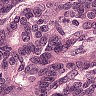
Metastatic tissue present: yes